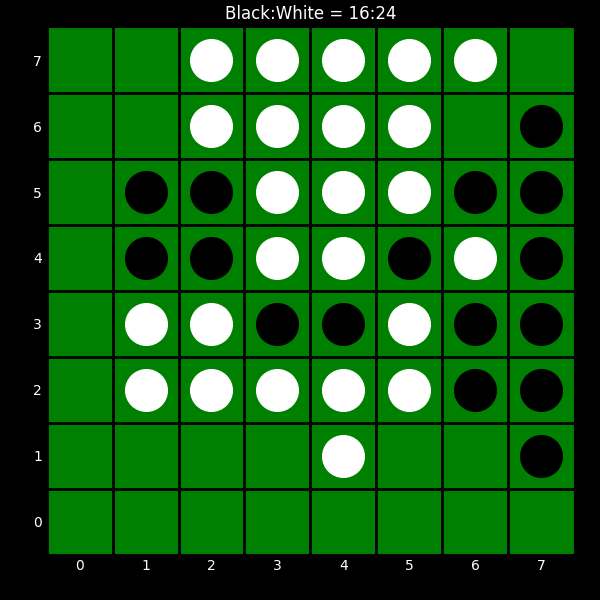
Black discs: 16
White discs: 24